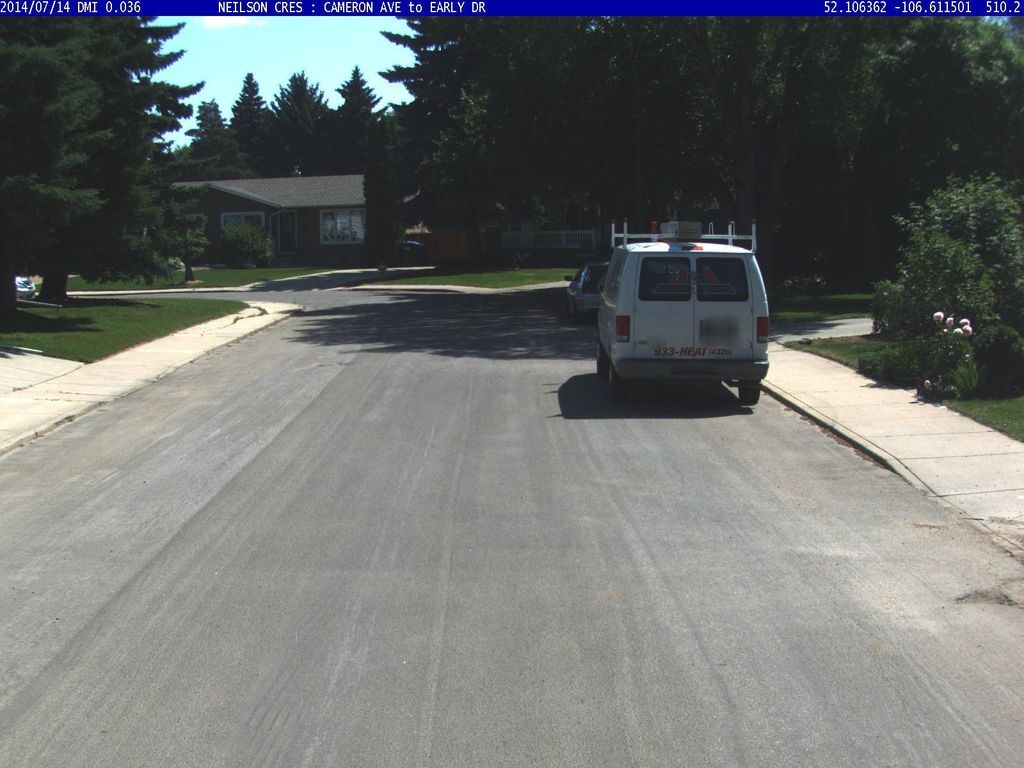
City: saskatoon